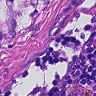
Metastatic tissue present: yes